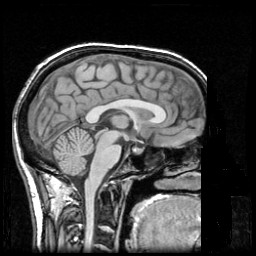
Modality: T1w
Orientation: sagittal
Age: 21